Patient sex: M
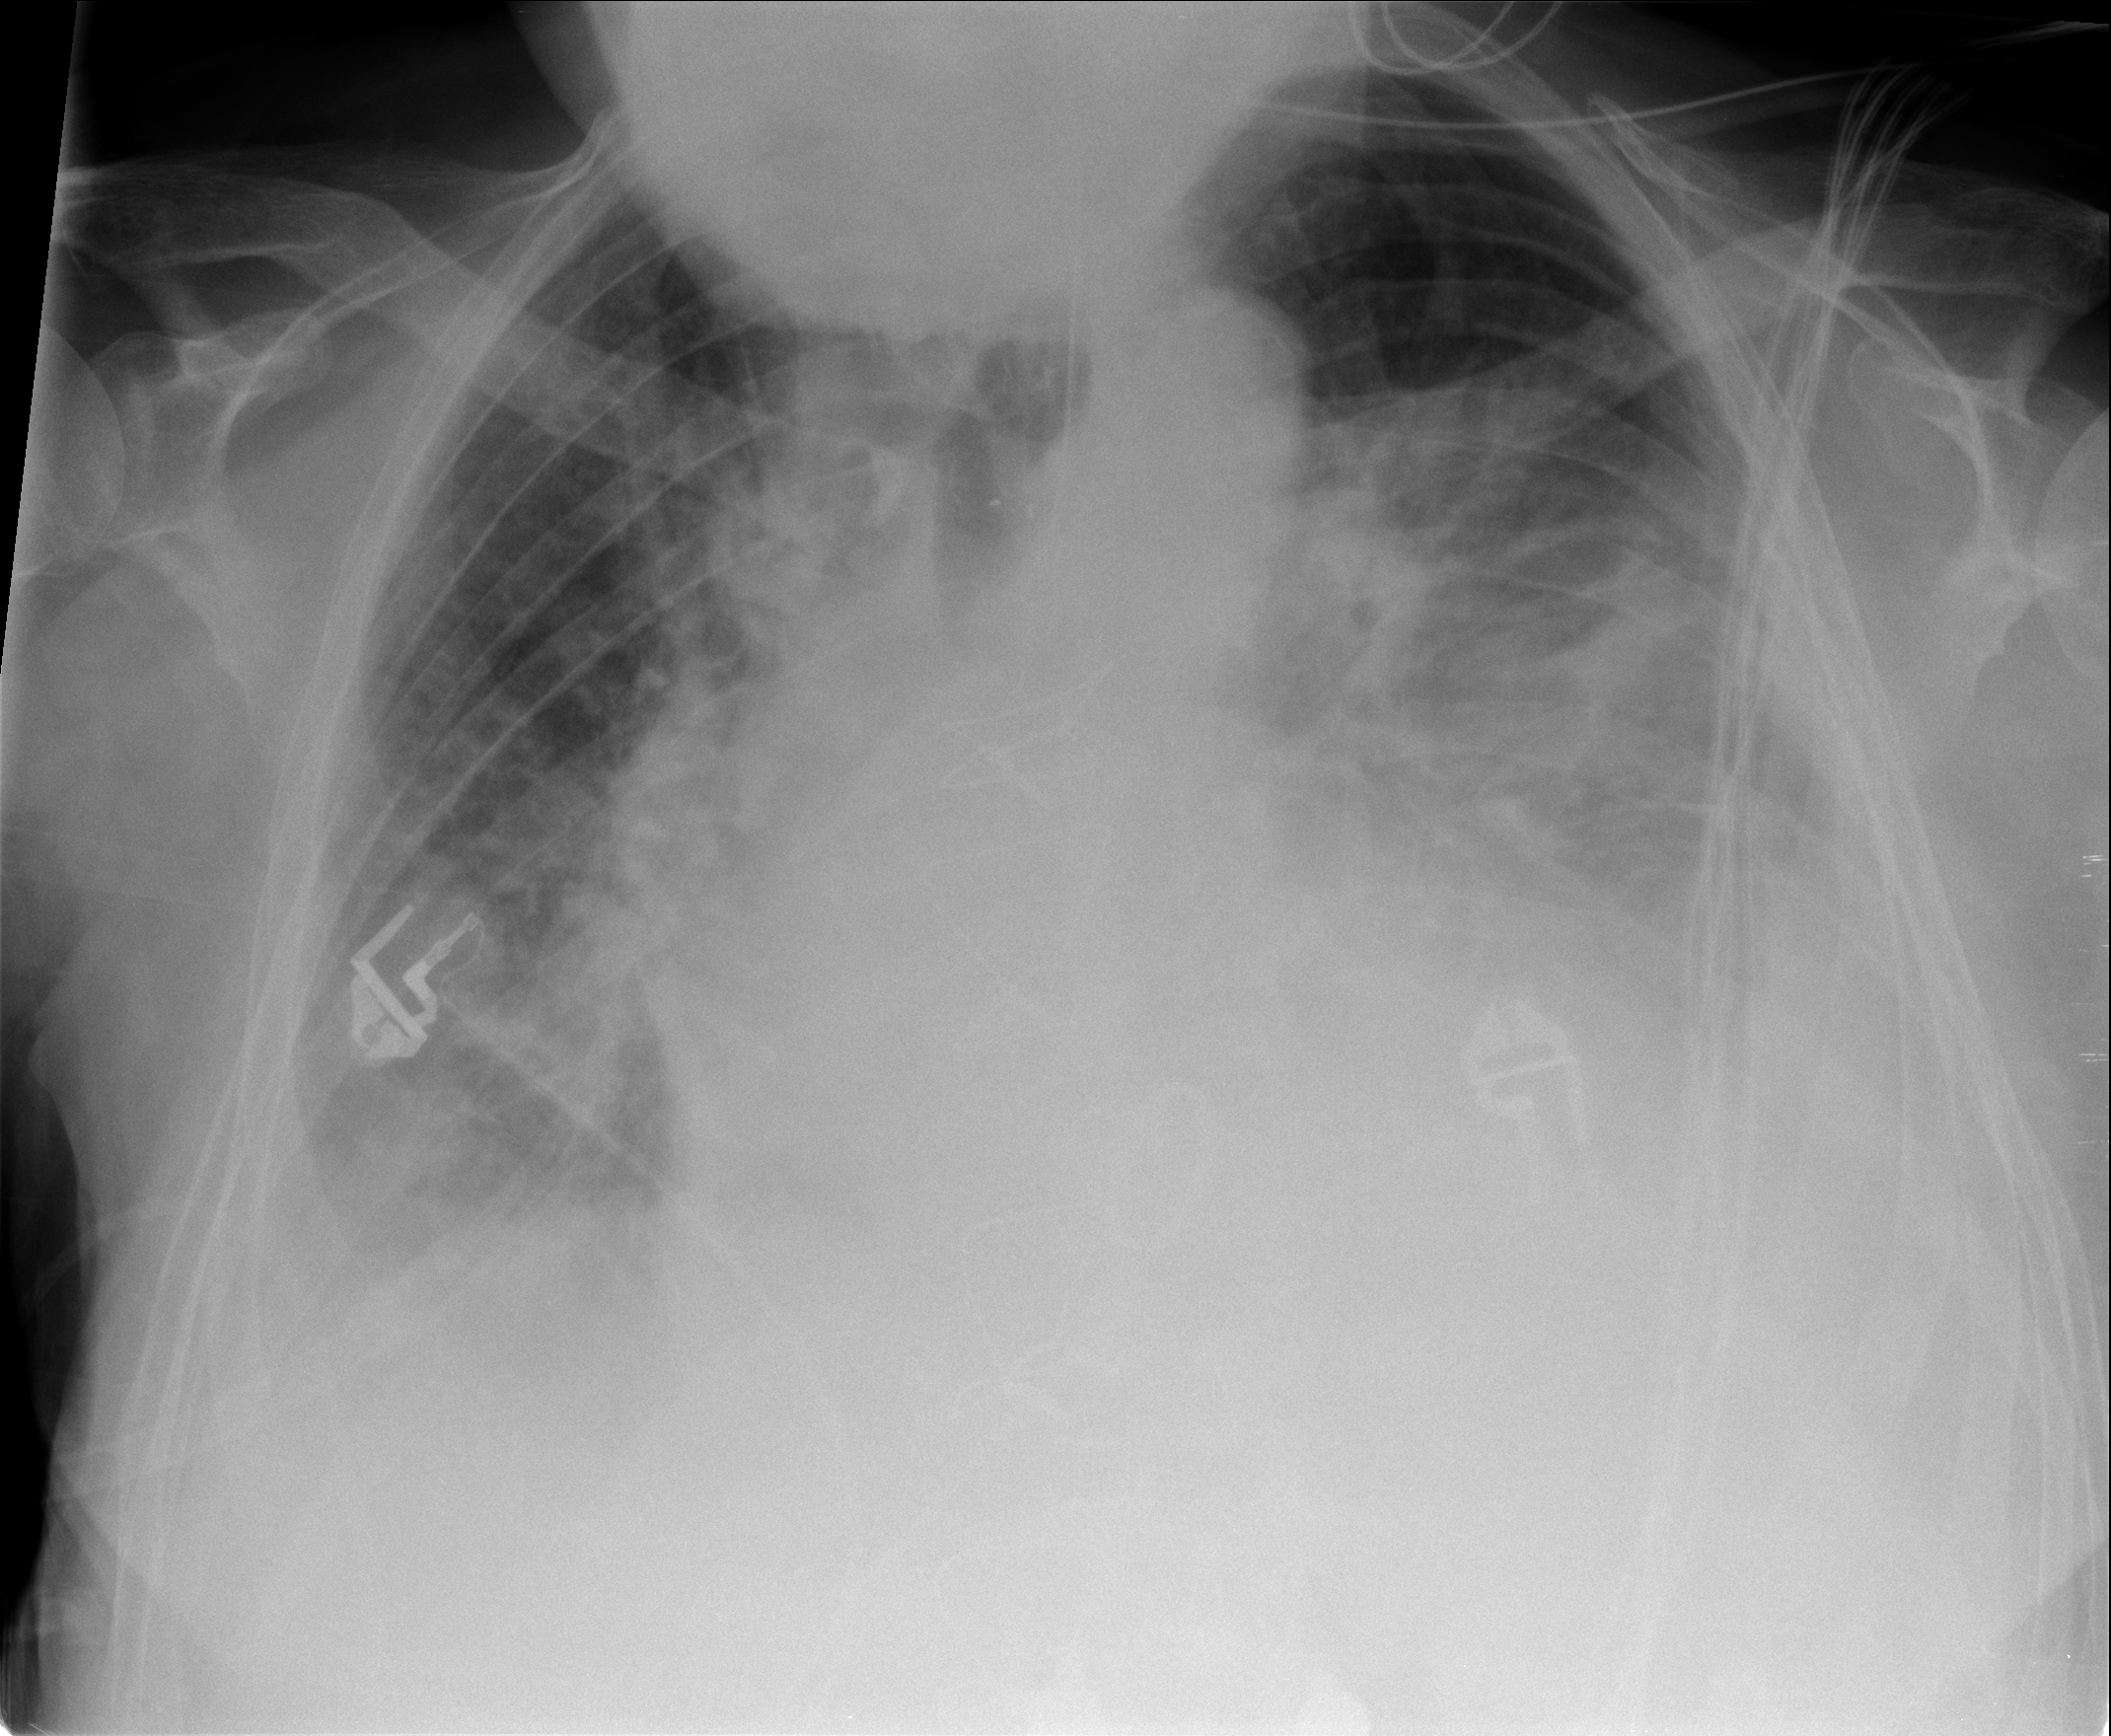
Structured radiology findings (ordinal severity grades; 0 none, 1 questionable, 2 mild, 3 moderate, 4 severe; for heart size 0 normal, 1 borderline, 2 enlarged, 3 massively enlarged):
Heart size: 3
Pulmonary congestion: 3
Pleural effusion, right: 2
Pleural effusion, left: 3
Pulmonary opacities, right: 2
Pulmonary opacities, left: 2
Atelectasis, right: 2
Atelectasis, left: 3